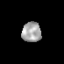
Tissue: prostate
Cell type: T cells
Senescence score: 0.3345
Nuclear area (px): 389
Mean DAPI intensity: 160.442